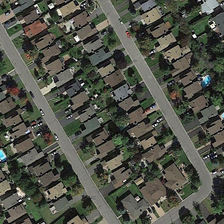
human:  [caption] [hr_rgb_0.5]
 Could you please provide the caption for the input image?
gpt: a large number of trees are planted around the houses .

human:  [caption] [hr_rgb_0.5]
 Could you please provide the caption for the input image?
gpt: a large number of trees are planted around the houses .

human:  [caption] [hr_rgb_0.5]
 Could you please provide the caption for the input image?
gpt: these rows of houses are distributed on both sides of the road .

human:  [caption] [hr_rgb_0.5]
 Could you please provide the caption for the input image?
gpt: these rows of houses are distributed on both sides of the road .

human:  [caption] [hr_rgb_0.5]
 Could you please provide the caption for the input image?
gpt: a large number of trees are planted around the houses .